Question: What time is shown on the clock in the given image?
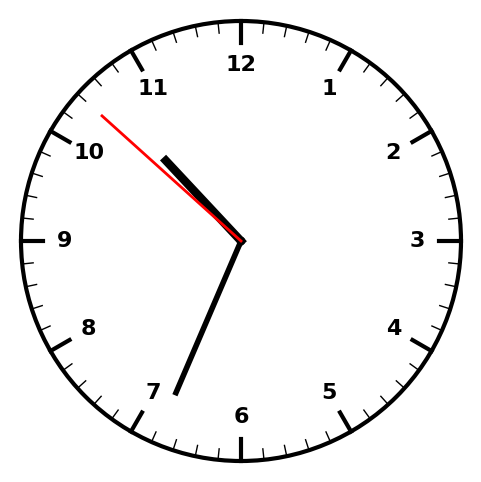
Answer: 10:33:52